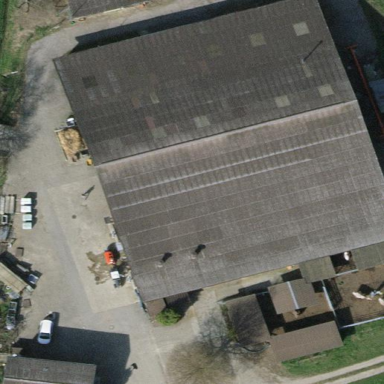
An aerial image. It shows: Farm building.